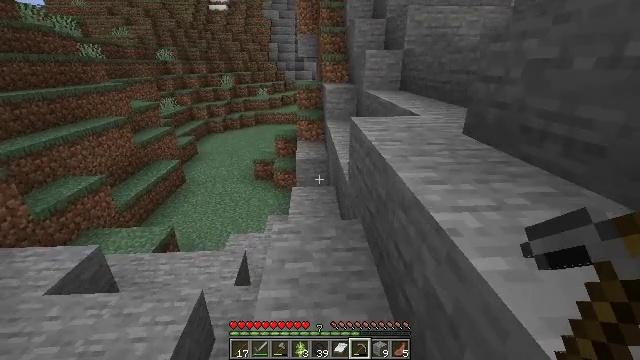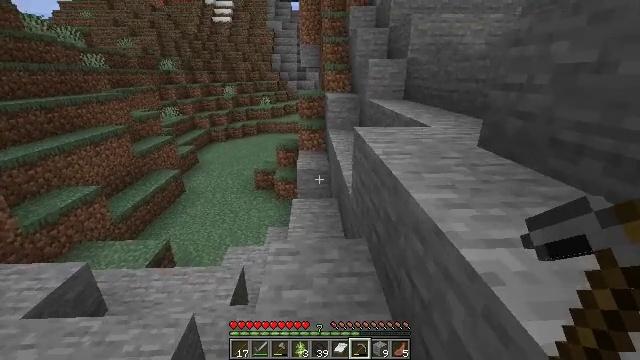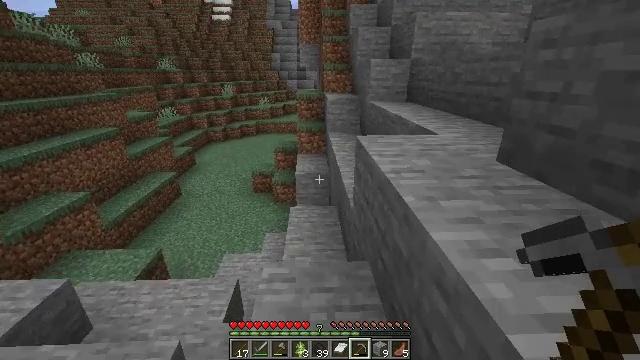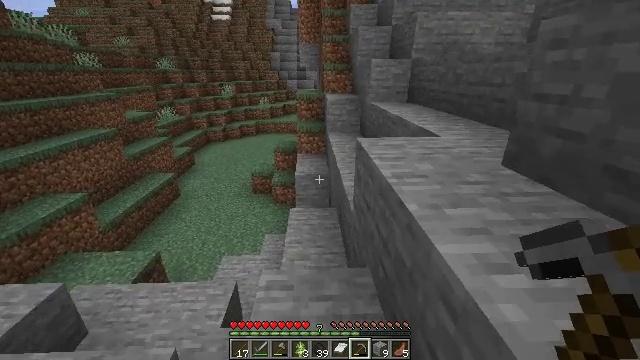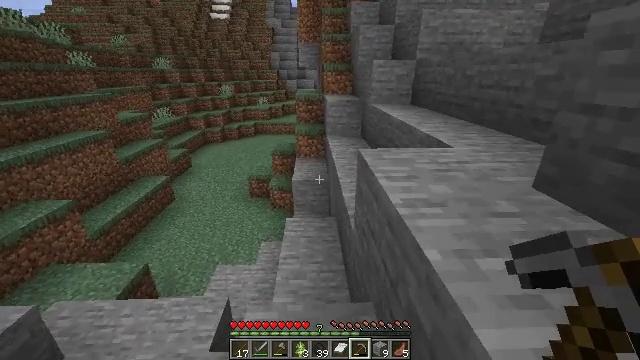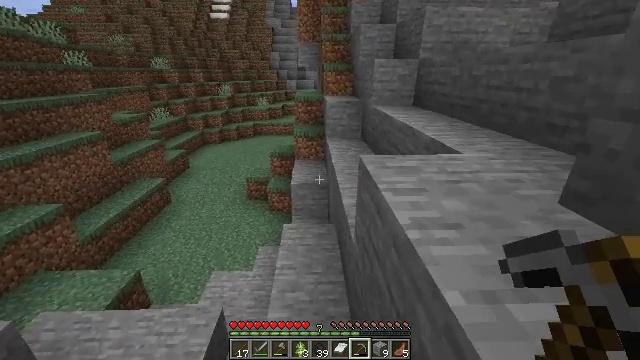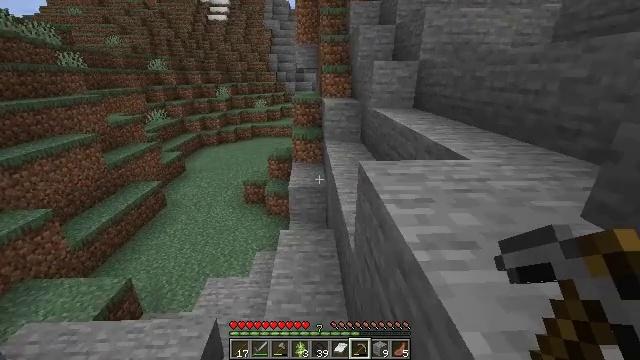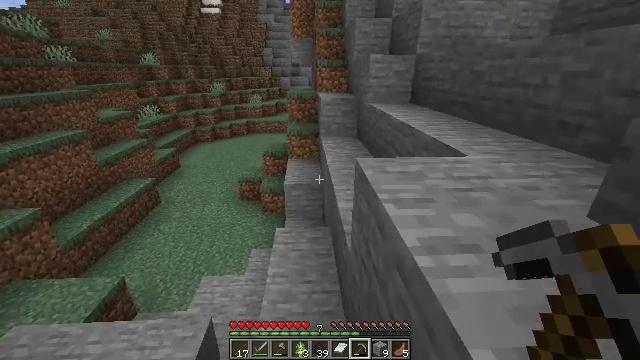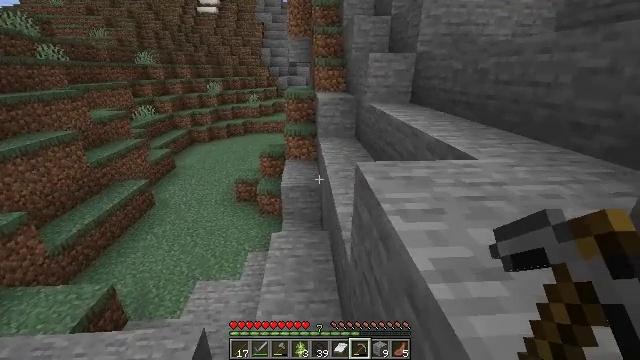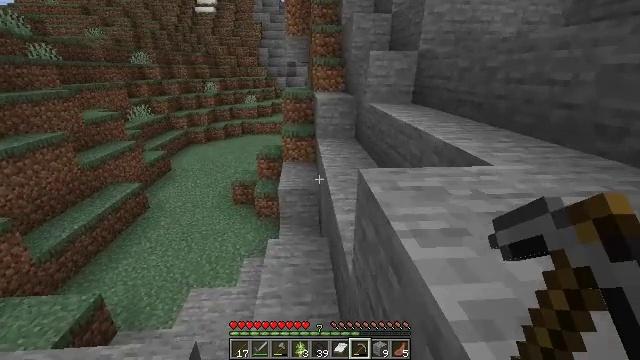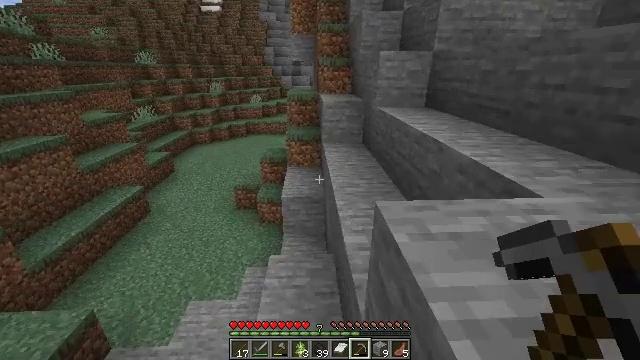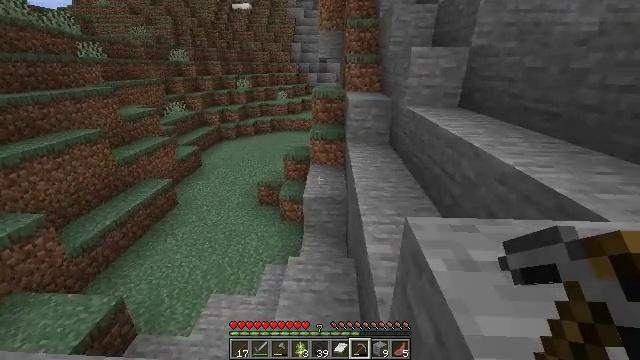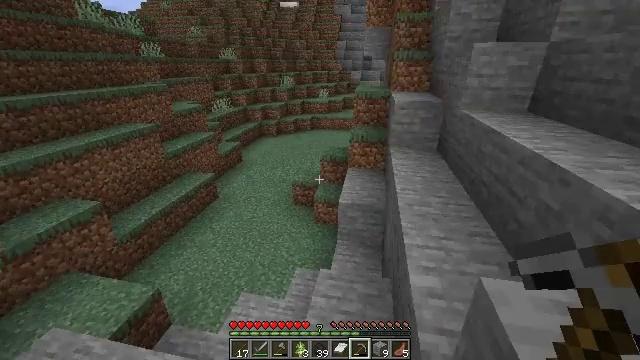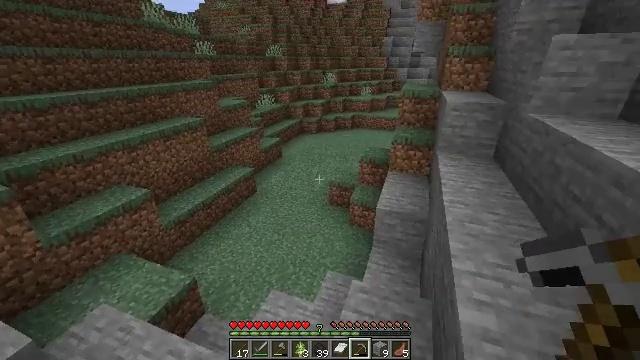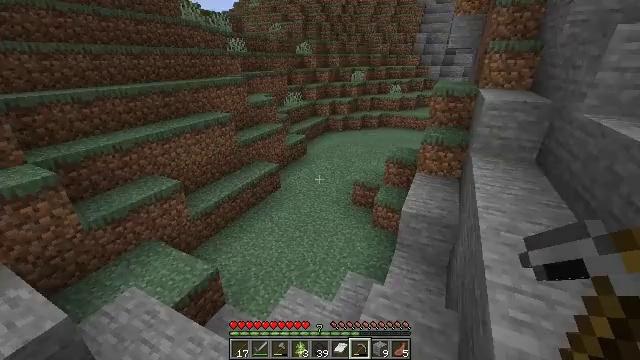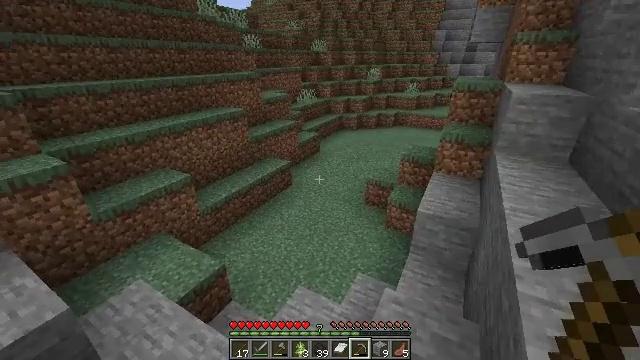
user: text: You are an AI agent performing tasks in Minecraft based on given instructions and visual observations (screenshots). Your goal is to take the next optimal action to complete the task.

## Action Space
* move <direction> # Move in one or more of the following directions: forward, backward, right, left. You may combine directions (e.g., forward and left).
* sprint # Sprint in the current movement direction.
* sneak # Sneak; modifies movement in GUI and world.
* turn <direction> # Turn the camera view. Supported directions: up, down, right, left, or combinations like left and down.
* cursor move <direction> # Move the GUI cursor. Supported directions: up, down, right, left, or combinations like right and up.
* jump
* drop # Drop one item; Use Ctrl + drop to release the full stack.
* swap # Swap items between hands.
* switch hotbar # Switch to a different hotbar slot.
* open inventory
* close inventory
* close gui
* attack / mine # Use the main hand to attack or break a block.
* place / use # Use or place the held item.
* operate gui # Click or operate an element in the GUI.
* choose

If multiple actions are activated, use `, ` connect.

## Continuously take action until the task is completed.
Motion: motion action
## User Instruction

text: Remove oak leaves from branches.
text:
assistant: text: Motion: move forward, turn up
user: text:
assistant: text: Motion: move forward
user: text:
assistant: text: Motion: move forward
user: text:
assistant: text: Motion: move forward
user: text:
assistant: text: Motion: move forward
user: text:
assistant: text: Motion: move forward
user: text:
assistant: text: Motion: move forward, turn down
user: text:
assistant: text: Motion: move forward
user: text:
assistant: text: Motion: move forward
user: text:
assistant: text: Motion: move forward, turn left
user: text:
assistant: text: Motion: move forward, turn left
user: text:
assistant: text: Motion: move forward, turn left
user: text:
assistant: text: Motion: move forward, turn left
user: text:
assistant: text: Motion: move forward, turn left
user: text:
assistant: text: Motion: move forward, turn left
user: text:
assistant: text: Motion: move forward, turn left
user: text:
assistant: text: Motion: move forward, turn left
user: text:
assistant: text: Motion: move forward, turn left
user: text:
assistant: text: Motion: move forward, turn left
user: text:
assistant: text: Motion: move forward
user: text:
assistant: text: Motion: move forward
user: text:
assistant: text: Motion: move forward
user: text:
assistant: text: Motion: move forward
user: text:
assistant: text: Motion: move forward
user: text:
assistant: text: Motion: move forward
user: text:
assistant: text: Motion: move forward, turn right and up
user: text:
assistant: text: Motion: move forward, turn right and up
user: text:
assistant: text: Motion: move forward, turn right and up
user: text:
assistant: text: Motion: move forward, turn right and up
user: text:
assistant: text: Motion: move forward